Field crop: maize
Growth stage: 2
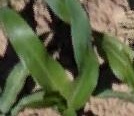
Species: maize